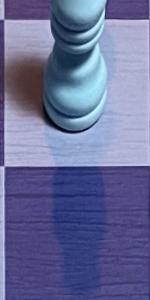
Label: Empty